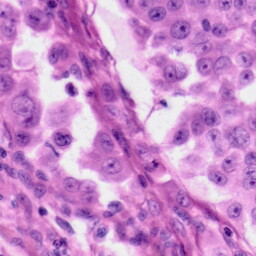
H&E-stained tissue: Skin